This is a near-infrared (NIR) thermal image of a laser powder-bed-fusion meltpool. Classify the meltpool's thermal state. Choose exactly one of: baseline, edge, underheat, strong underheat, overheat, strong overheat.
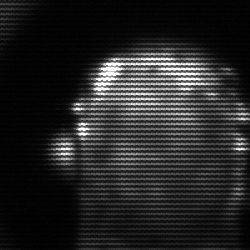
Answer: baseline